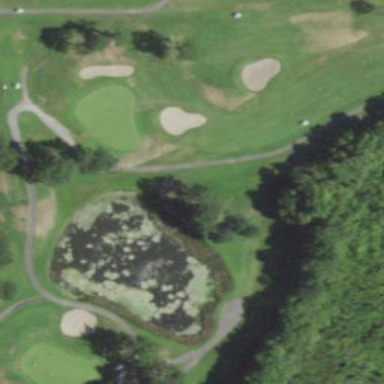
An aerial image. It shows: Grassy area designated as golf tee.